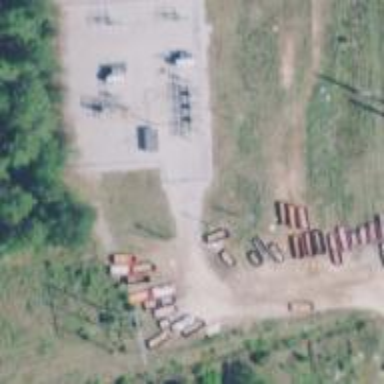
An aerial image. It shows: Distribution power substation secured by fence.